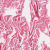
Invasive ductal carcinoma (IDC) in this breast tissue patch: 0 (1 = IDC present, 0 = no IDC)